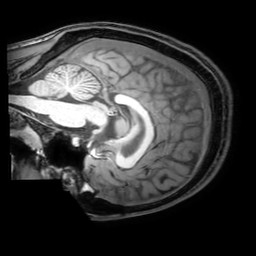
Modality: T1w
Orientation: sagittal
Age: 19
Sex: male
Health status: healthy
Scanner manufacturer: philips
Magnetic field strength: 3 T
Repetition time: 0.0079 s
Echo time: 0.0035 s